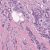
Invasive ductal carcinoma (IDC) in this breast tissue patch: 1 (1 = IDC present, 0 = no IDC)